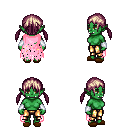
a pixel art fantasy rpg character, female body template, orc, green skin, pink tattered cape, gold greaves, white blonde twin-tailed hairstyle, white cloth bracers, brown slippers, four views (front, back, left, right), 2x2 character sprite sheet, small pixel art, hard edges, no anti-aliasing